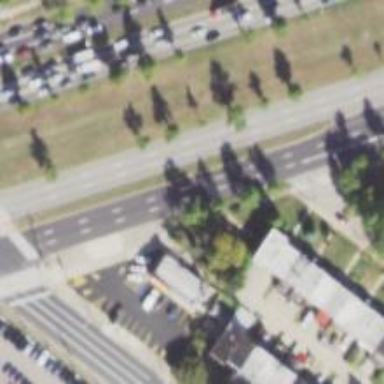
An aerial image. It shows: Alley classified as service road.